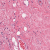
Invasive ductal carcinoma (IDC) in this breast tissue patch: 0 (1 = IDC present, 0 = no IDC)